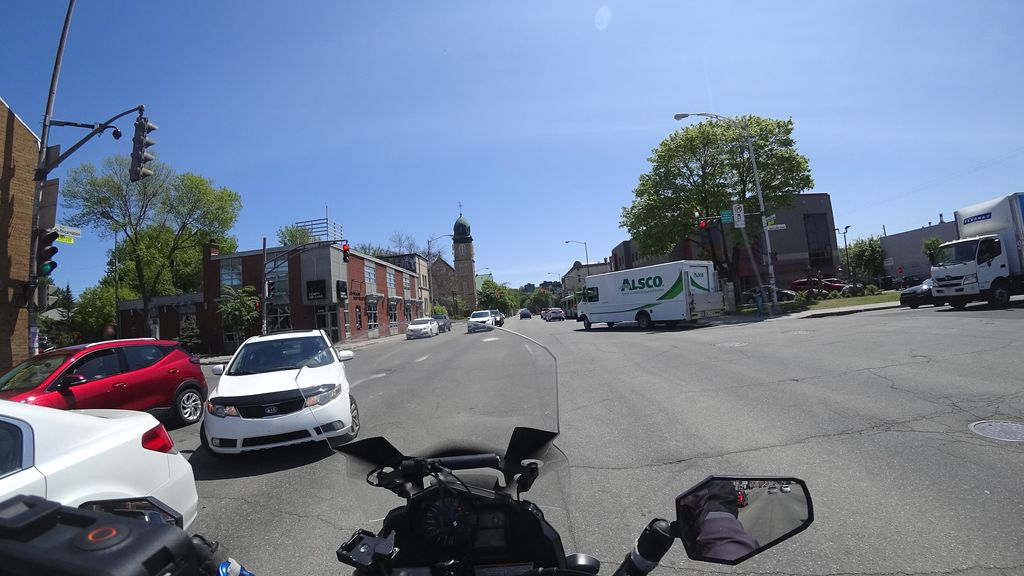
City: quebec_city